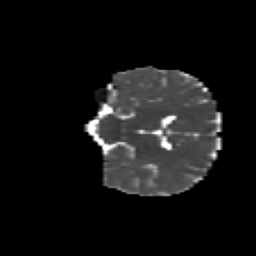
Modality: MD
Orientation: coronal
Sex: female
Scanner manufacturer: siemens
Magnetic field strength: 3 T
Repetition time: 5 s
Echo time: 0.071 s